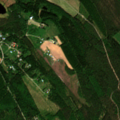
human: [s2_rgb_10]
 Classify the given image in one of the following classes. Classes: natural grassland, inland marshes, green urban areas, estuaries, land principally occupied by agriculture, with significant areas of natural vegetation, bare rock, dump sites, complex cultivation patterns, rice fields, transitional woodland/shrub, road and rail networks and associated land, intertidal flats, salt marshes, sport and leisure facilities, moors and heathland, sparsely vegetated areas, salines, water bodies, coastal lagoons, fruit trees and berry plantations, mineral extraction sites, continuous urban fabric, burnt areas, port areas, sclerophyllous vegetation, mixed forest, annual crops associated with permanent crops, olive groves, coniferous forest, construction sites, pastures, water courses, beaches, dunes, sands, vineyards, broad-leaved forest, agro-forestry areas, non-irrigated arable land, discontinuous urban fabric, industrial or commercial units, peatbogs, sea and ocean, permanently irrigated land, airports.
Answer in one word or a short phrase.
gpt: land principally occupied by agriculture, with significant areas of natural vegetation, broad-leaved forest, coniferous forest, mixed forest